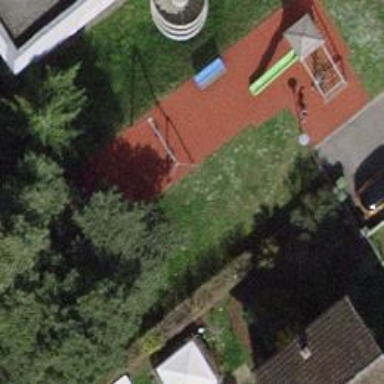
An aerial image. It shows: Playground area for leisure activities on the land.